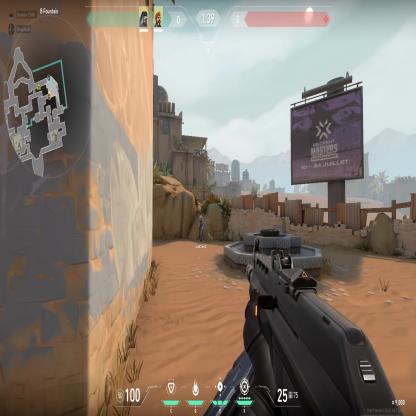
Label: teammate